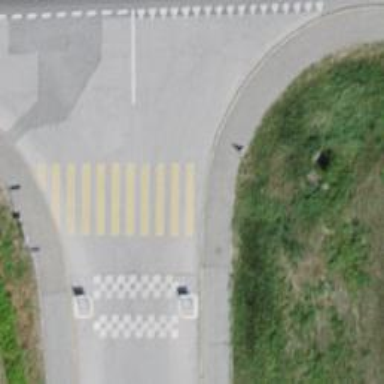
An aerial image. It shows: Kerb serving as barrier.